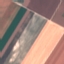
Land use / land cover: AnnualCrop